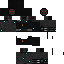
A female skeleton skin with dark skin, wearing brown helmet dressed in a black hoodie and black pants, featuring a closed mouth.